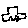
Label: car